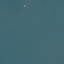
Label: SeaLake